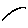
Label: line